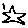
Label: star